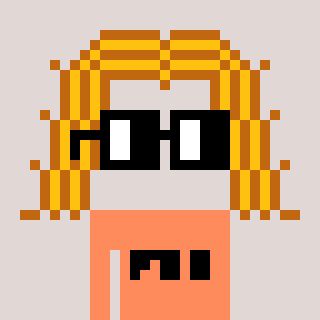
a pixel art character with square black glasses, a hair-shaped head and a peachy-colored body on a warm background